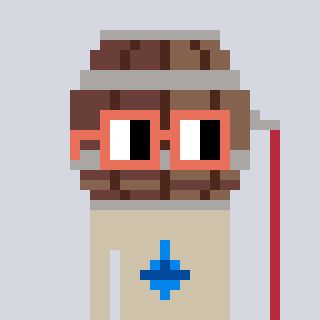
a pixel art character with square orange glasses, a wine barrel-shaped head and a bege-colored body on a cool background